Question: I have written a simple bar chart with Google Charts, one series, it works fine, all bars are blue:

Now I would like to (actually a green-to-red transition proportional to the value, to make it easier to understand what is good/bad).
How can I do this?
I have tried setting 'colors' in 'options' as described <URL> but for some reason it does not work in my code below.
<URL> seems to be what I need, but it is an URL parameter... how to elegantly integrate it in JavaScript code?
'''
google.setOnLoadCallback(drawChart);
function drawChart() {
var data = google.visualization.arrayToDataTable([
['Product', 'Score'],
['NemakiWare', 288],
['Nuxeo', 240],
['FileNet', 220],
['SharePoint', 98]
]);
var options = {
colors: ['green','blue','pink','red'],
legend: 'none',
hAxis: {
textPosition: 'none',
minValue: 0,
gridlines: {
color: 'transparent'
}
}
};
var chart = new google.visualization.BarChart(document.getElementById('chart_div'));
chart.draw(data, options);
}
'''
'''
<script type="text/javascript" src="https://www.google.com/jsapi?autoload={'modules':[{'name':'visualization','version':'1','packages':['corechart']}]}"></script>
<div id="chart_div" style="width: 900px; height: 500px;"></div>
'''
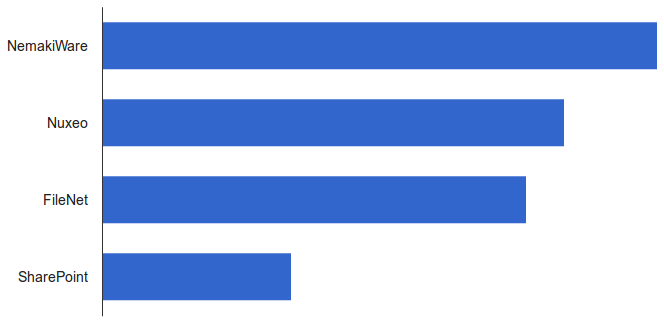
Answer: There are different ways to do this but you can use the style role.
<URL>
'''
google.setOnLoadCallback(drawChart);
function drawChart() {
var data = google.visualization.arrayToDataTable([
['Product', 'Score', { role: 'style' }],
['NemakiWare', 288, 'green'],
['Nuxeo', 240, 'blue'],
['FileNet', 220, 'pink'],
['SharePoint', 98, 'red']
]);
var options = {
legend: 'none',
hAxis: {
textPosition: 'none',
minValue: 0,
gridlines: {
color: 'transparent'
}
}
};
var chart = new google.visualization.BarChart(document.getElementById('chart_div'));
chart.clearChart();
chart.draw(data, options);
}
'''
'''
<script type="text/javascript" src="https://www.google.com/jsapi?autoload={'modules':[{'name':'visualization','version':'1','packages':['corechart']}]}"></script>
<div id="chart_div" style="width: 900px; height: 500px;"></div>
'''